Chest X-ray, AP view. Patient: 31 years old, sex F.
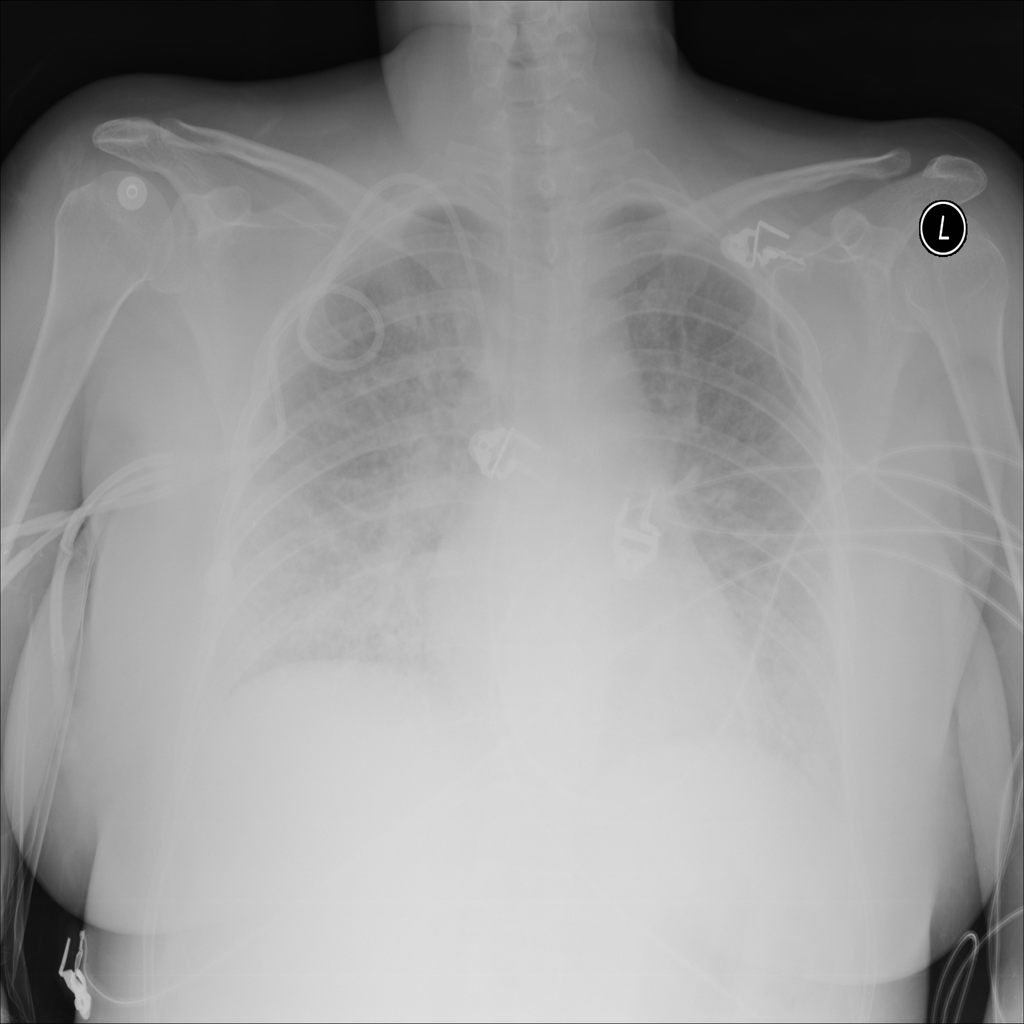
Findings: Infiltration